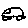
Label: car